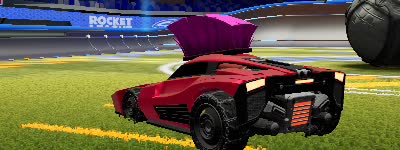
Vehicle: breakout